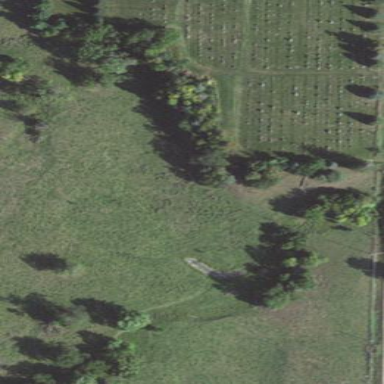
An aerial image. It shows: Cemetery.